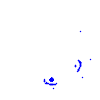
Particle: electron